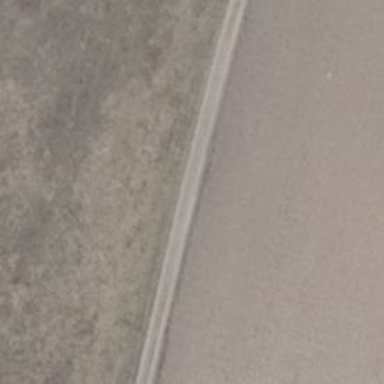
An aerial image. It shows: Sandy track road with grade5 tracktype.